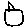
Label: line